Question: I am new to WPF. What is the best method/practise to create buttons with irregular shape and with embossing effect something like this image

I am using .NET 4.0.
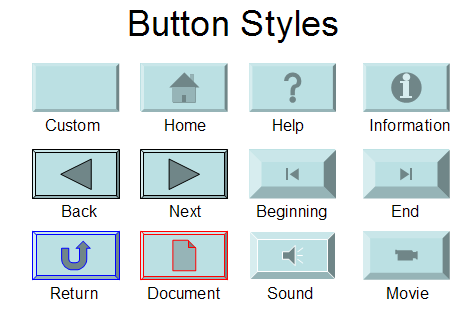
Answer: This is a simple example using Paths in a Button's template. This example does not have hover/pressed states and is not customizable/generic, but will give you a starting point.

'''
<Window x:Class="WpfApplication1.MainWindow"
xmlns="http://schemas.microsoft.com/winfx/2006/xaml/presentation"
xmlns:x="http://schemas.microsoft.com/winfx/2006/xaml"
Title="MainWindow" Height="350" Width="525">
<Window.Resources>
<Style x:Key="FocusVisual">
<Setter Property="Control.Template">
<Setter.Value>
<ControlTemplate>
<Rectangle Margin="2" SnapsToDevicePixels="true" Stroke="{DynamicResource {x:Static SystemColors.ControlTextBrushKey}}" StrokeThickness="1" StrokeDashArray="1 2"/>
</ControlTemplate>
</Setter.Value>
</Setter>
</Style>
<SolidColorBrush x:Key="Button.Static.Background" Color="#FFDDDDDD"/>
<SolidColorBrush x:Key="Button.Static.Border" Color="#FF707070"/>
<SolidColorBrush x:Key="Button.MouseOver.Background" Color="#FFBEE6FD"/>
<SolidColorBrush x:Key="Button.MouseOver.Border" Color="#FF3C7FB1"/>
<SolidColorBrush x:Key="Button.Pressed.Background" Color="#FFC4E5F6"/>
<SolidColorBrush x:Key="Button.Pressed.Border" Color="#FF2C628B"/>
<SolidColorBrush x:Key="Button.Disabled.Background" Color="#FFF4F4F4"/>
<SolidColorBrush x:Key="Button.Disabled.Border" Color="#FFADB2B5"/>
<SolidColorBrush x:Key="Button.Disabled.Foreground" Color="#FF838383"/>
<Style x:Key="BeveledButton" TargetType="{x:Type Button}">
<Setter Property="FocusVisualStyle" Value="{StaticResource FocusVisual}"/>
<Setter Property="Background" Value="{StaticResource Button.Static.Background}"/>
<Setter Property="BorderBrush" Value="{StaticResource Button.Static.Border}"/>
<Setter Property="Foreground" Value="{DynamicResource {x:Static SystemColors.ControlTextBrushKey}}"/>
<Setter Property="BorderThickness" Value="1"/>
<Setter Property="HorizontalContentAlignment" Value="Center"/>
<Setter Property="VerticalContentAlignment" Value="Center"/>
<Setter Property="Padding" Value="1"/>
<Setter Property="Template">
<Setter.Value>
<ControlTemplate TargetType="{x:Type Button}">
<Grid Background="{TemplateBinding Background}" SnapsToDevicePixels="true">
<Grid.RowDefinitions>
<RowDefinition />
<RowDefinition />
<RowDefinition />
<RowDefinition />
</Grid.RowDefinitions>
<Grid.ColumnDefinitions>
<ColumnDefinition />
<ColumnDefinition />
<ColumnDefinition />
<ColumnDefinition />
</Grid.ColumnDefinitions>
<Path Data="M0,0 L0,100 L25,75 L25,25 Z" Grid.Column="0" Grid.RowSpan="4" Fill="#CCC" Stretch="Fill"/>
<Path Data="M0,0 L100,0 L75,25 L25,25 Z" Grid.Row="0" Grid.ColumnSpan="4" Fill="#999" Stretch="Fill"/>
<Path Data="M0,25 L100,25 L75,0 L25,0 Z" Grid.Row="3" Grid.ColumnSpan="4" Fill="#666" Stretch="Fill"/>
<Path Data="M25,0 L25,100 L0,75 L0,25 Z" Grid.Column="3" Grid.RowSpan="4" Fill="#333" Stretch="Fill"/>
<ContentPresenter Grid.ColumnSpan="4" Grid.RowSpan="4" x:Name="contentPresenter" Focusable="False" HorizontalAlignment="{TemplateBinding HorizontalContentAlignment}" Margin="{TemplateBinding Padding}" RecognizesAccessKey="True" SnapsToDevicePixels="{TemplateBinding SnapsToDevicePixels}" VerticalAlignment="{TemplateBinding VerticalContentAlignment}"/>
</Grid>
</ControlTemplate>
</Setter.Value>
</Setter>
</Style>
</Window.Resources>
<Grid>
<Button Content="Button" HorizontalAlignment="Left" VerticalAlignment="Top" Width="113" Margin="206,128,0,0" Height="53.96" Style="{DynamicResource BeveledButton}" />
</Grid>
</Window>
'''